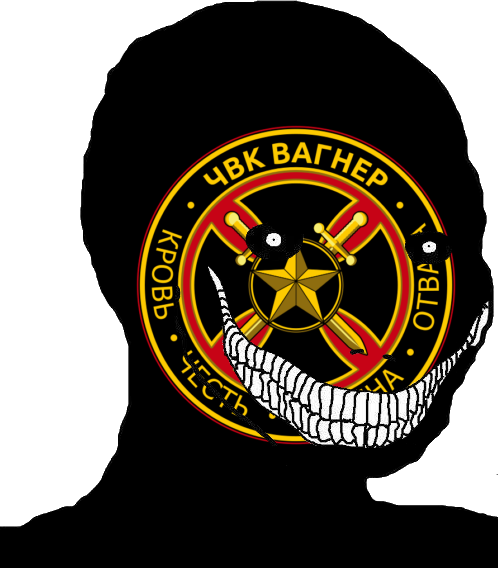
Label: 5_Oomer